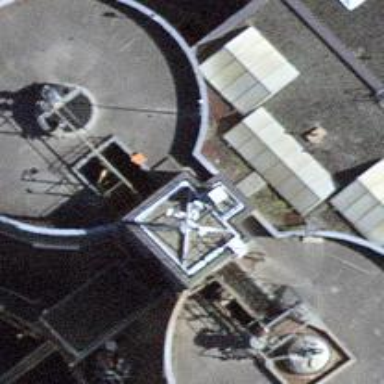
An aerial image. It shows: Mast tower used for communication.